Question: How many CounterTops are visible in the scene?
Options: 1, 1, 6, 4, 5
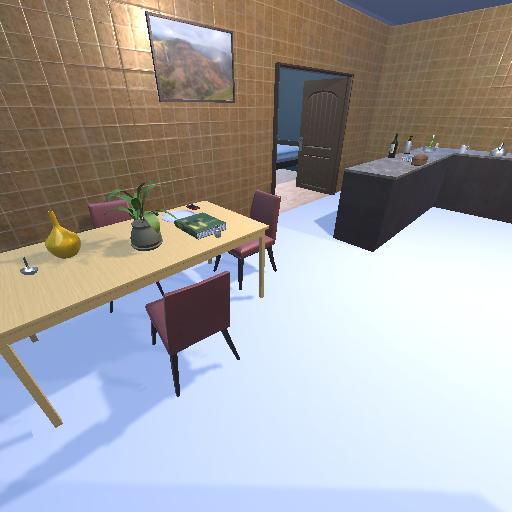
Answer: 1